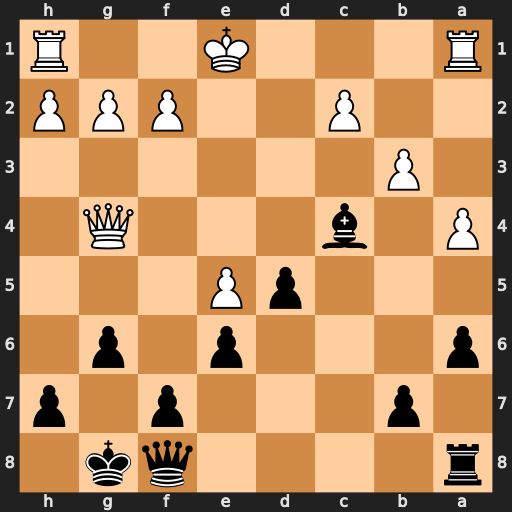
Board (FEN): r4qk1/1p3p1p/p3p1p1/3pP3/P1b3Q1/1P6/2P2PPP/R3K2R
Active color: b
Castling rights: KQ
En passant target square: -
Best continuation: Qb4+ Kd1 Be2+ Qxe2 Qd4+ Qd2 Qxa1+